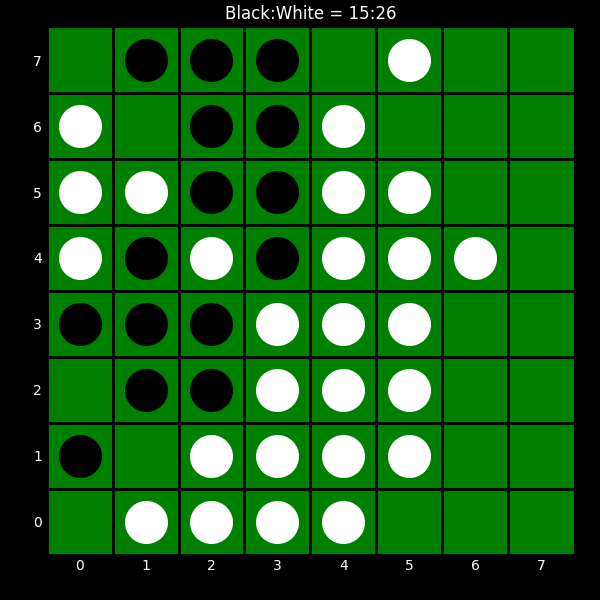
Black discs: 15
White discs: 26